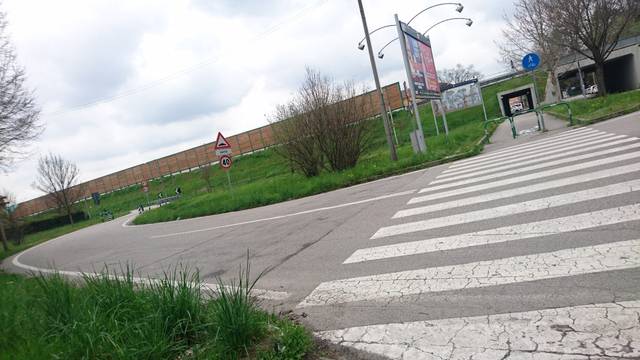
Region: Italy
Coordinates: 45.443, 11.871